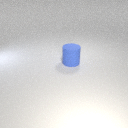
large blue rubber cylinder